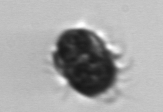
Label: Mesodinium